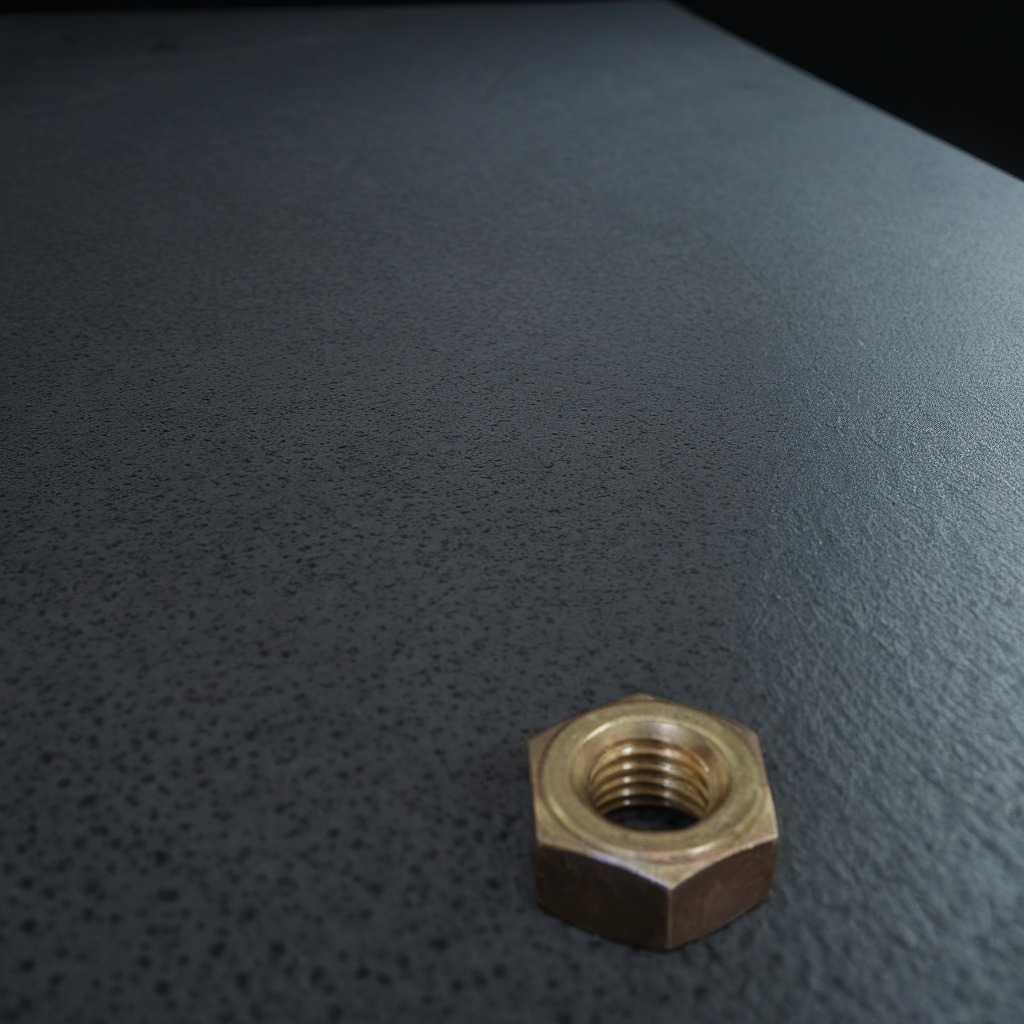
A metal nut lies on a clean granite table inside a workshop at night.